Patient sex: M
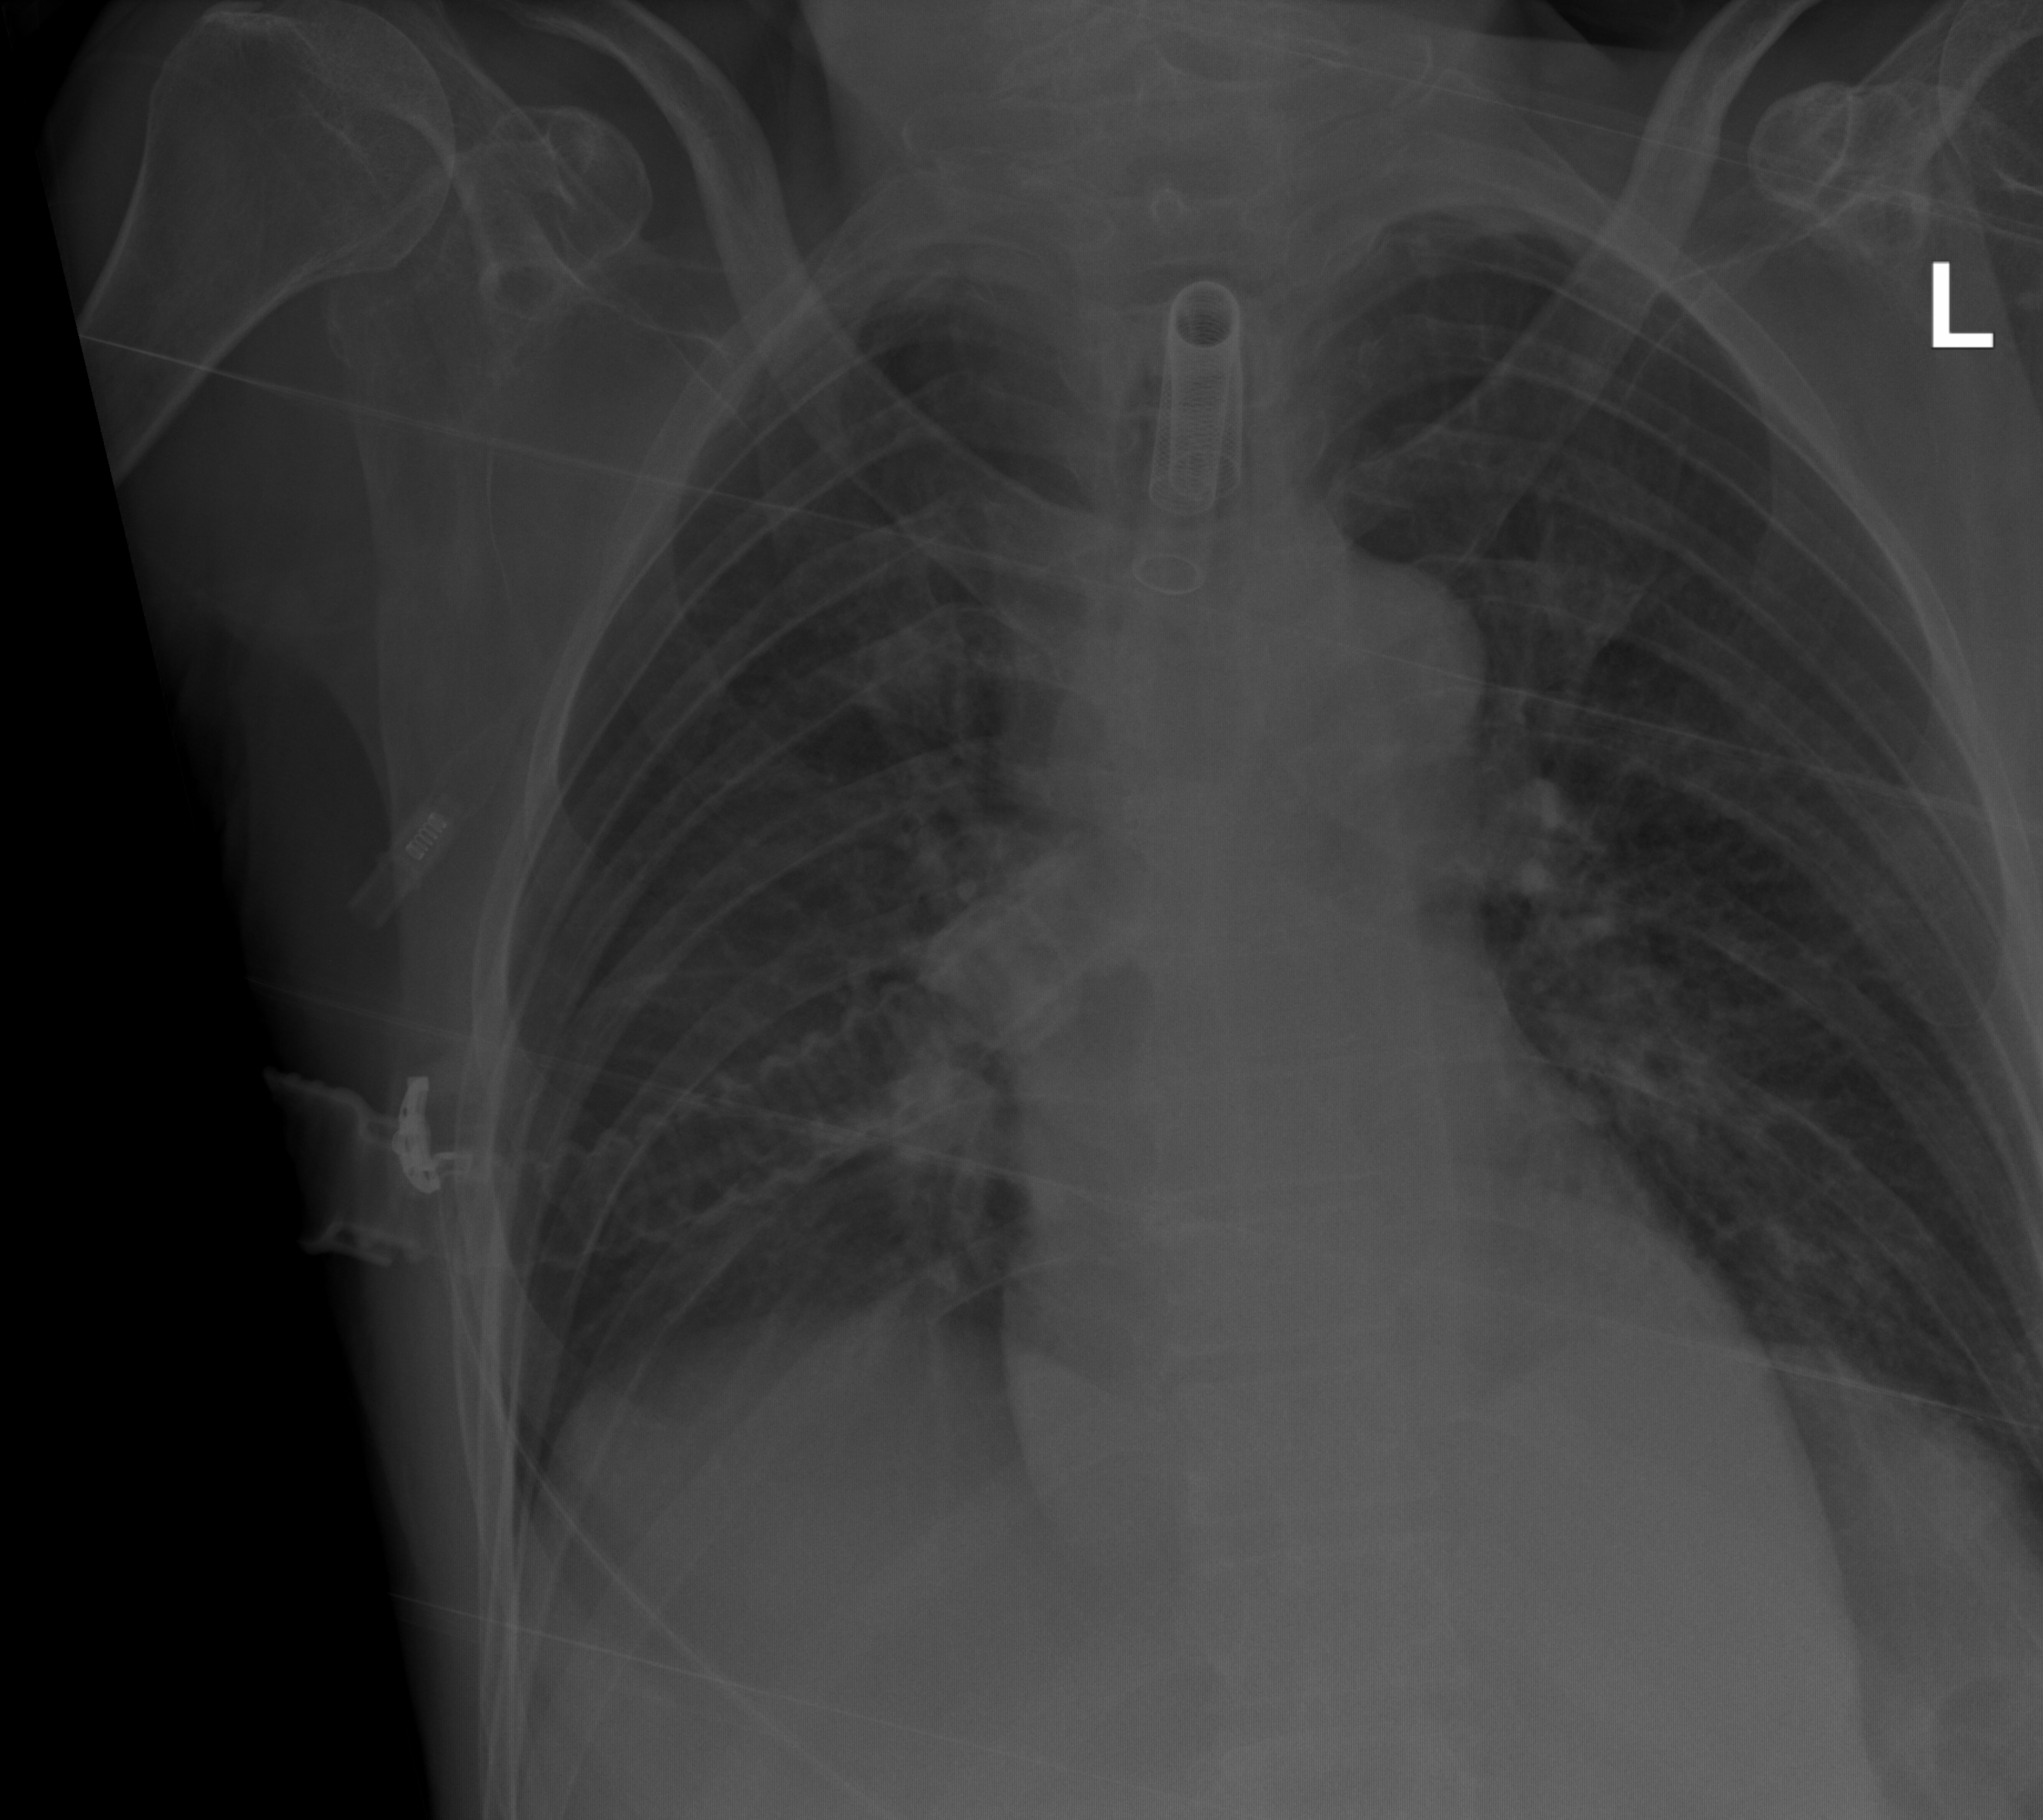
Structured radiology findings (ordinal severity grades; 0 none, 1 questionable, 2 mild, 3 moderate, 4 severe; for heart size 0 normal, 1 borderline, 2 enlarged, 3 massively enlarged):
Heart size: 0
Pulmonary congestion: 2
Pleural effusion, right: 0
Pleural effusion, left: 0
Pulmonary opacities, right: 0
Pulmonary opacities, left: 0
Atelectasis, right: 2
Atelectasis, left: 0